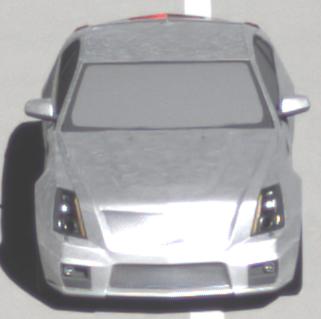
Make: Cadillac
Model: CTS-V
Detailed model: CTS-V (II) Limousine
Model produced from: 2008/11
Model produced until: 2010/12
Doors: 4
Color: white
Road condition: wet road
Daytime: morning or afternoon
Contrast: high contrast